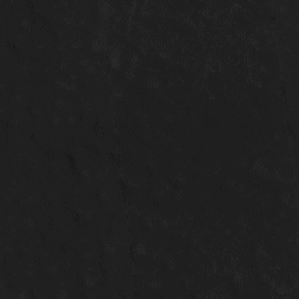
Label: non_frost